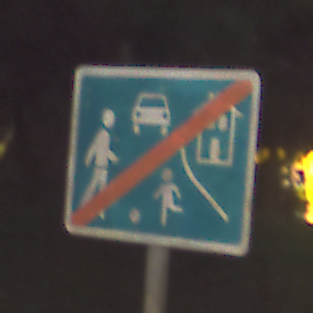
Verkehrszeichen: EndeVerkehrsberuhigterBereich
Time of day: Night
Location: Outdoor (Suburban)
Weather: Clear
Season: NotSpecified
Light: Artificial